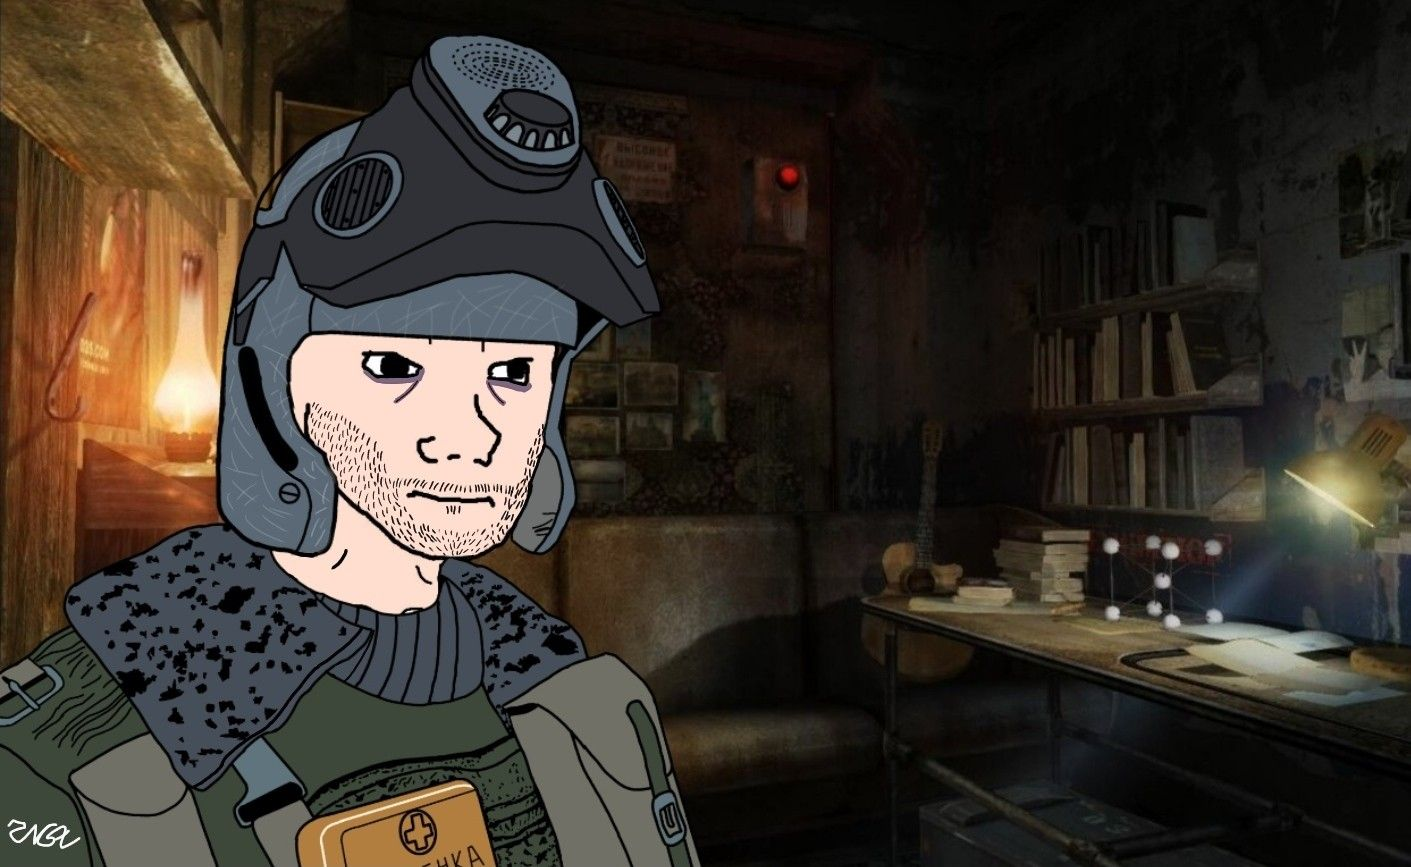
Label: 5_Wojak_with_Background